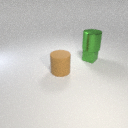
small green rubber cube below large green metal cylinder